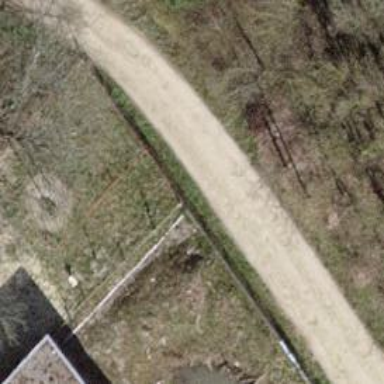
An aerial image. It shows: Unpaved driveway designed for service vehicles.